Aerial crown-view tile of a tropical tree (Barro Colorado Island, Panama), acquired 20250124:
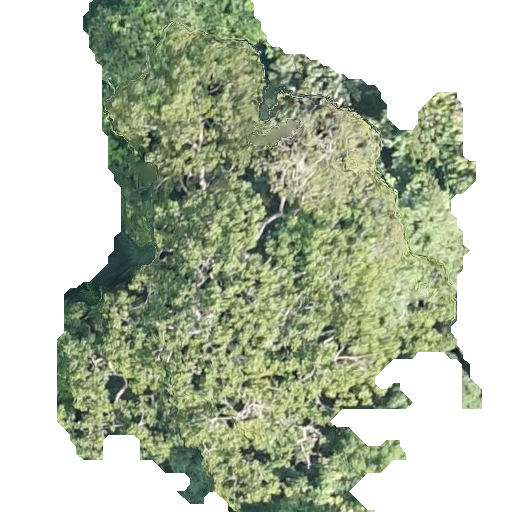
Species: Astronium graveolens
GBIF accepted scientific name: Astronium graveolens
Crown area: 243.652 m²